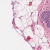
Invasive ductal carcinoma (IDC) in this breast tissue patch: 0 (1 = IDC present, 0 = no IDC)